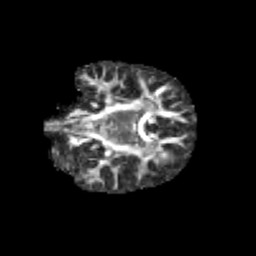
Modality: FA
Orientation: coronal
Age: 9
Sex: male
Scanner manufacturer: siemens
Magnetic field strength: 3 T
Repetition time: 3.8 s
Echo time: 0.07 s